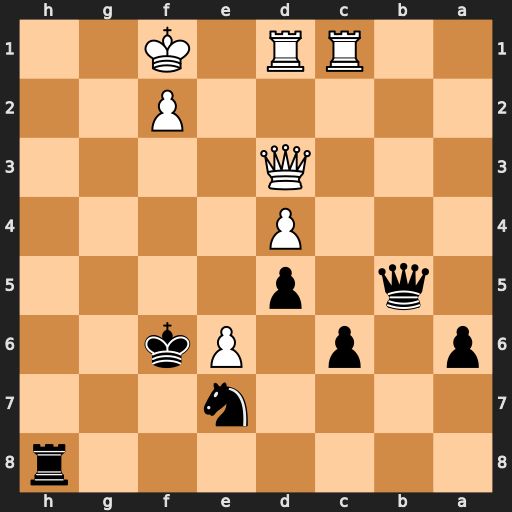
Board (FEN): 7r/4n3/p1p1Pk2/1q1p4/3P4/3Q4/5P2/2RR1K2
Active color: b
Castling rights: -
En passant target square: -
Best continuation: Qxd3+ Rxd3 Rh1+ Ke2 Rxc1